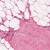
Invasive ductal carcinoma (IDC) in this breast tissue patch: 0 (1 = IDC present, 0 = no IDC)